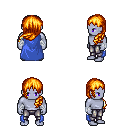
a pixel art fantasy rpg character, male body template, dark elf, purple skin, blue cape, metal pants, light blonde left-swept hairstyle, white cloth bandages, four views (front, back, left, right), 2x2 character sprite sheet, small pixel art, hard edges, no anti-aliasing